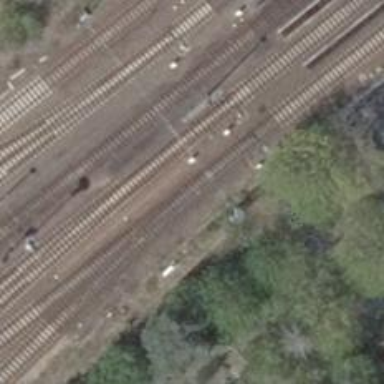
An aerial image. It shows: Railway switch.